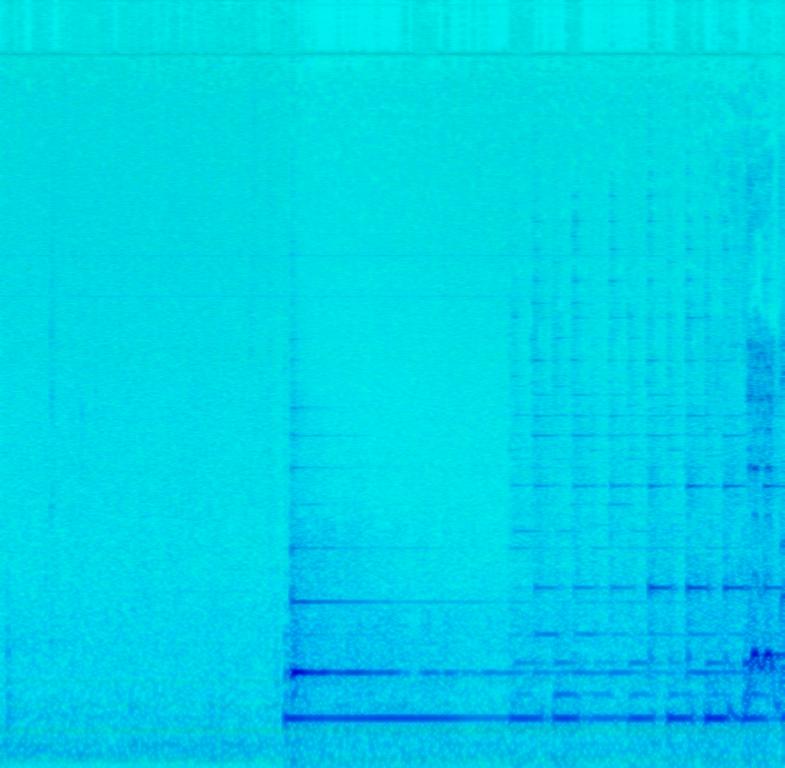
This audio contains someone playing a harp picking a tremolo melody. A female opera voice starts singing along in a higher pitch. This is an amateur recording. You can hear recording noises and the whole audio is panned to the left side of the speakers. This song may be playing in a theaterhouse.